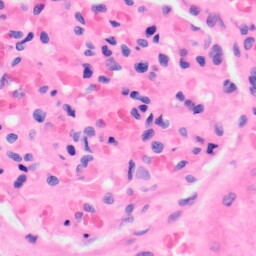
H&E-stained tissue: Kidney